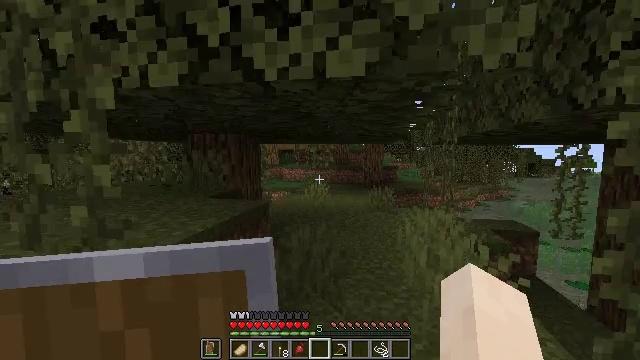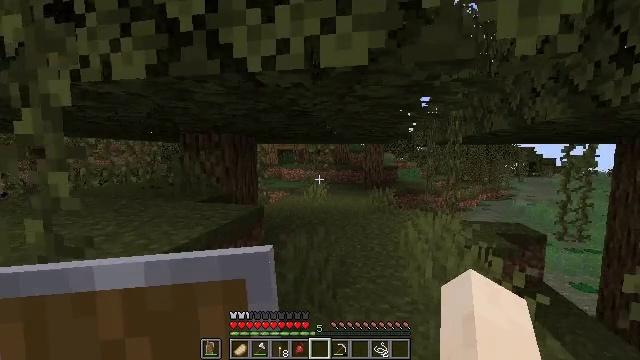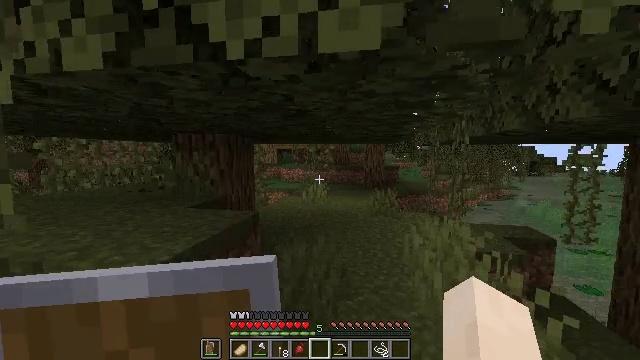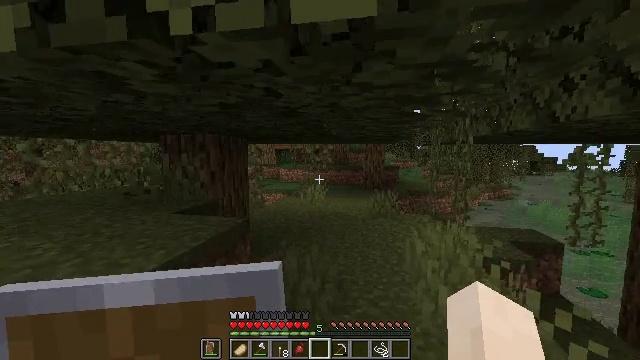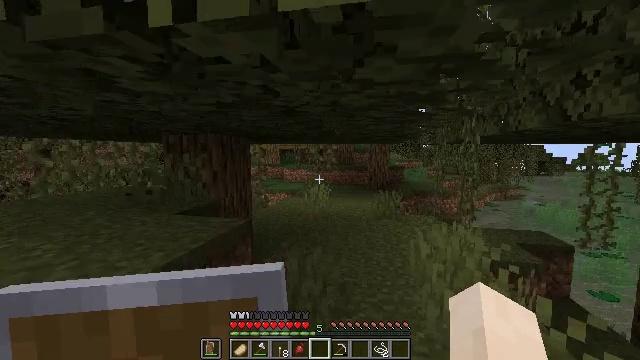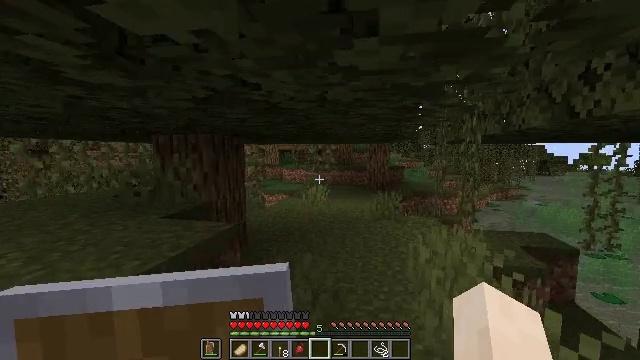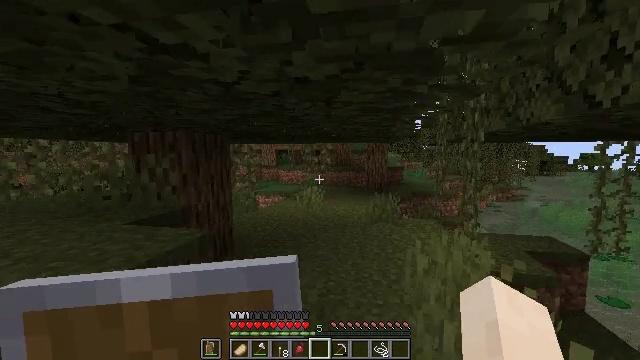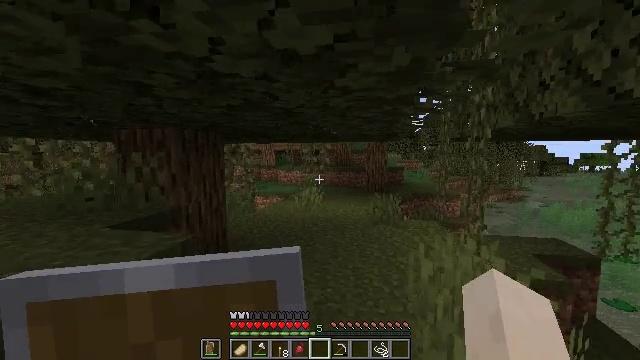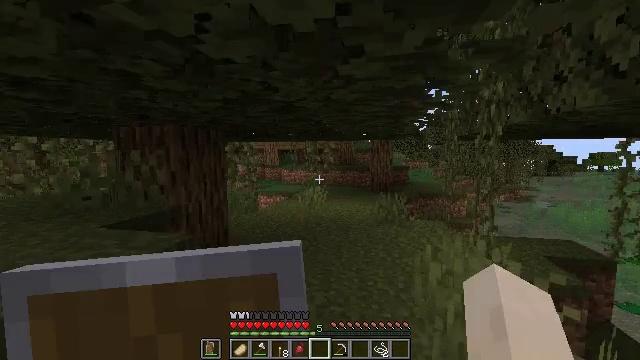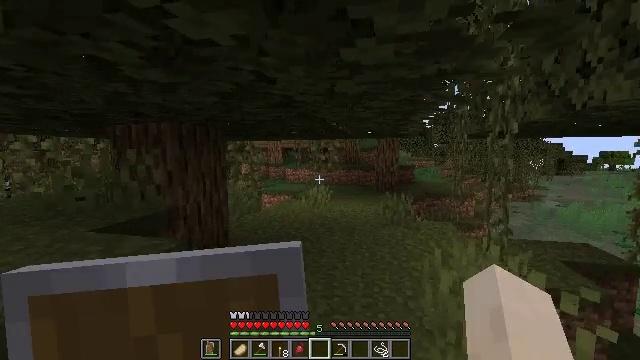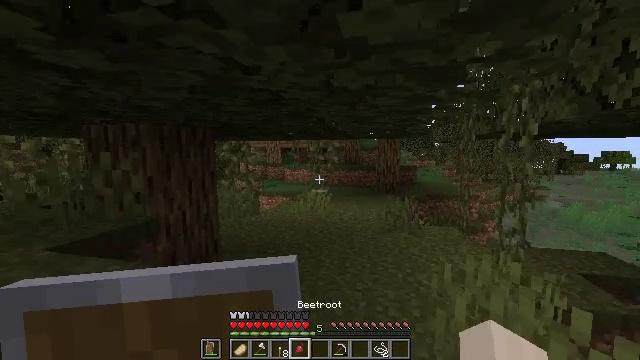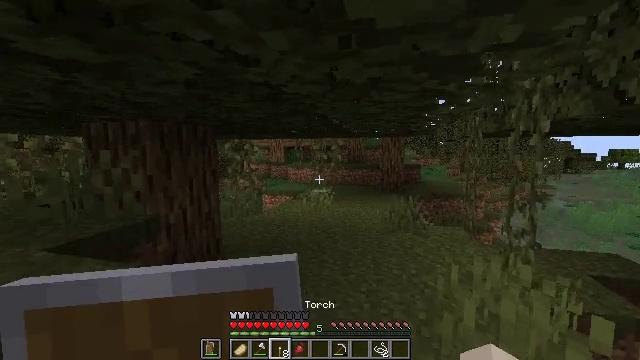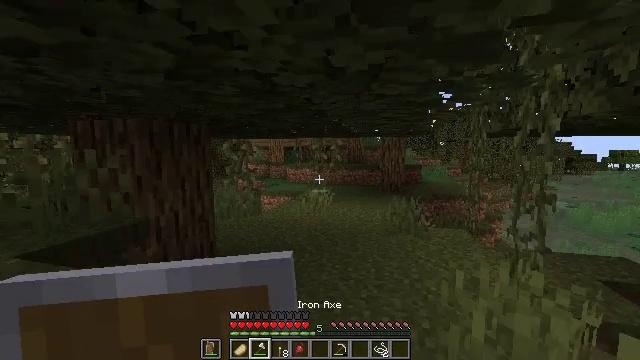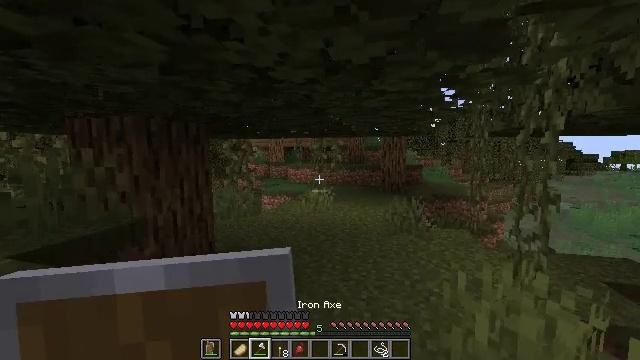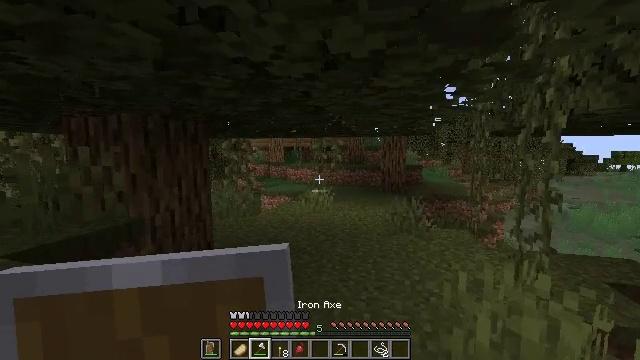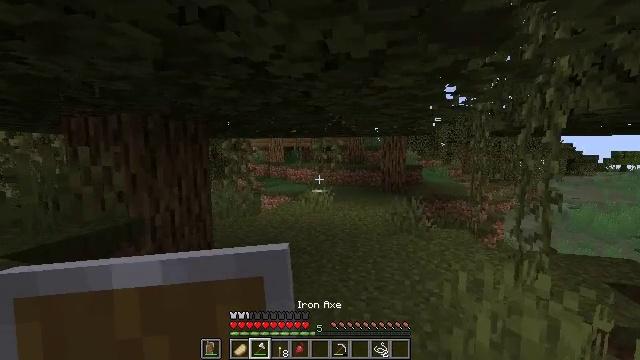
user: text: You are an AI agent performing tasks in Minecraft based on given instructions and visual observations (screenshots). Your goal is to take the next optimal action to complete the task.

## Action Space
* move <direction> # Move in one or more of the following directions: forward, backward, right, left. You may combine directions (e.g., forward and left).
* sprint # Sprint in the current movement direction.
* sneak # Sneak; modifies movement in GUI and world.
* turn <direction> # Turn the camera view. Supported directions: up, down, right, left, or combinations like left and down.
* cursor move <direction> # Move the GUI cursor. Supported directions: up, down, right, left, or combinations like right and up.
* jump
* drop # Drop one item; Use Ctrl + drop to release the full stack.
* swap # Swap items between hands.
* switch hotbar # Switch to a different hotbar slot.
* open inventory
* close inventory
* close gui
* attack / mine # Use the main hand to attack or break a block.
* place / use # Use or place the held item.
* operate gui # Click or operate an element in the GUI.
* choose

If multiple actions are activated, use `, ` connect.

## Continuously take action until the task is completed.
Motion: motion action
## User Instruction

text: Gather grass by holding the left mouse button.
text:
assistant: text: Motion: move forward
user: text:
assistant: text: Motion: move forward
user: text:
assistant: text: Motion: move forward and move right
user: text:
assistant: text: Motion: move forward and move right, turn left
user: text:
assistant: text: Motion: move forward and move right
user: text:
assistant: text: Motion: move forward
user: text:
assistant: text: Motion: move forward
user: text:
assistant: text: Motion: move forward
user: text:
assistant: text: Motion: move forward, turn left
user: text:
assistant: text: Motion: move forward
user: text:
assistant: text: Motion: no_op
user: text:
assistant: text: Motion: no_op
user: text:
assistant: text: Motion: no_op
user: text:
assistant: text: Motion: no_op
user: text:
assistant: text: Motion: no_op
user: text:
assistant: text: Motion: move forward
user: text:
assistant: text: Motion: move forward
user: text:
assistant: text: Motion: move forward
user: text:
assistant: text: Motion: move forward
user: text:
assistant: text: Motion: move forward and move right
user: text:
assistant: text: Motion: move forward and move right
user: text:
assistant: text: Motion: move forward and move right
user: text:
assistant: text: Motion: move forward and move right
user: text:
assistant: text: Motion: move forward
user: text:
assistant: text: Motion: move forward
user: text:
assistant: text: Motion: move forward
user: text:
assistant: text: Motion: move forward
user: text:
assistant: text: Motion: move forward
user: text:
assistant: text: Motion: move forward
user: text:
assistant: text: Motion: move forward, turn left and up